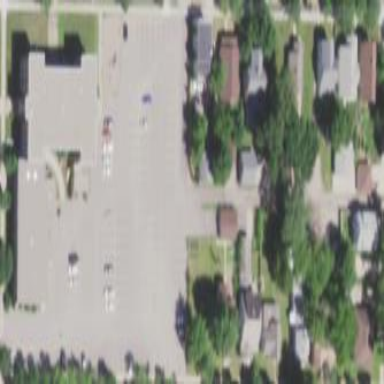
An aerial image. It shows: Sidewalk.